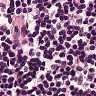
Metastatic tissue present: no